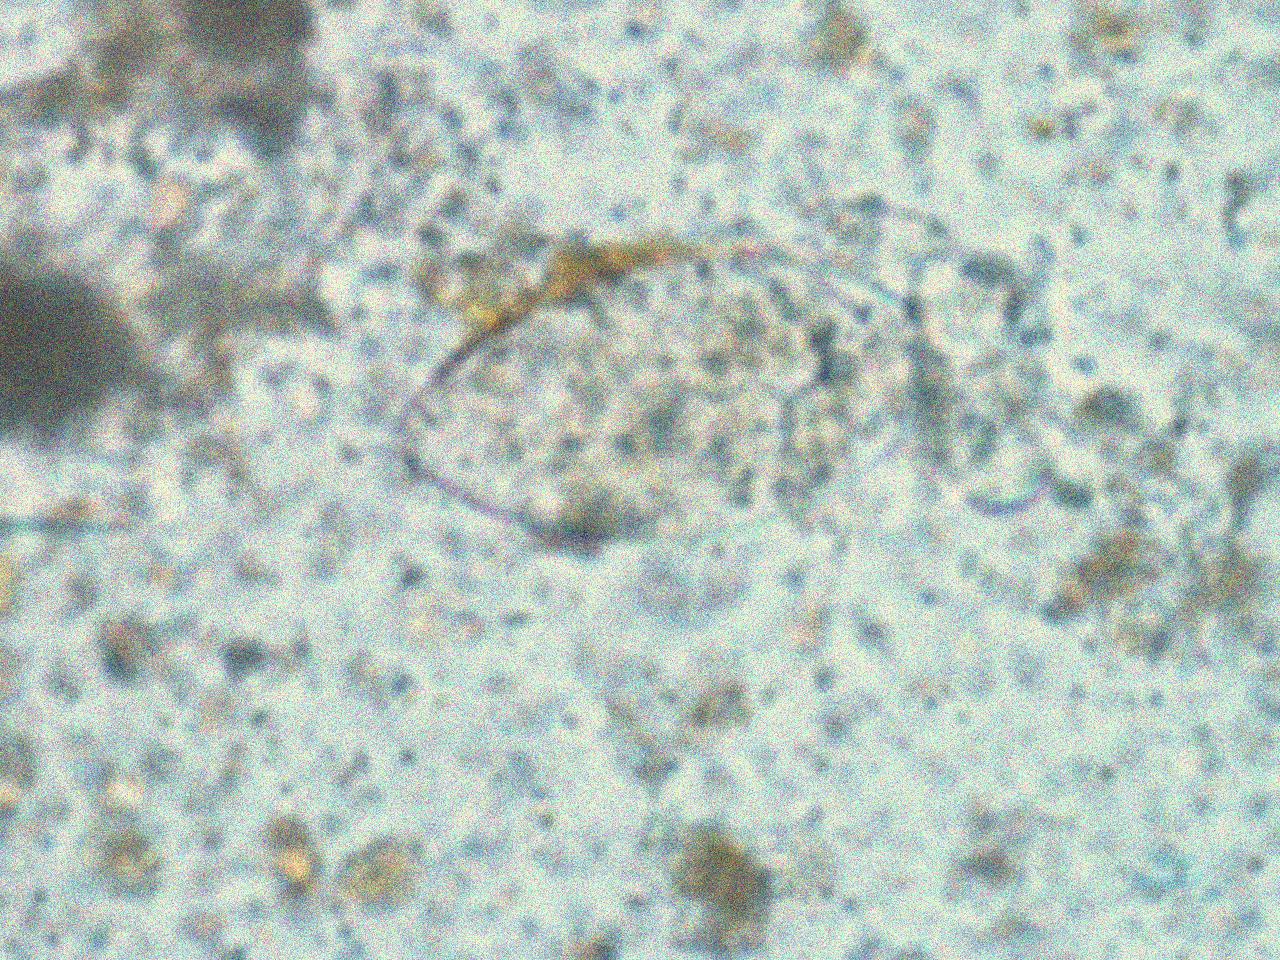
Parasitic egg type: Fasciolopsis buski